Interaction volume radius: 5 \u00c5
Interaction volume height: 20 \u00c5
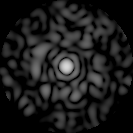
Disorder parameter: 0.8662